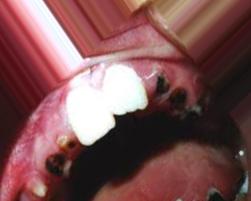
Condition: Caries